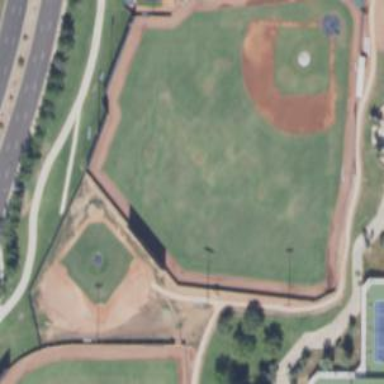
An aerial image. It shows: Baseball pitch for leisure and sports activities.